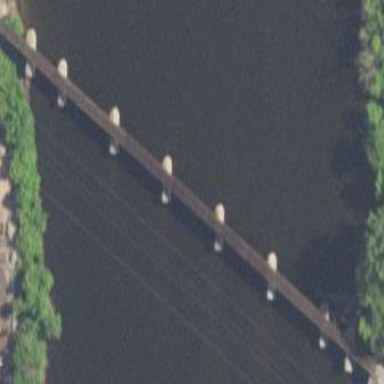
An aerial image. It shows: Man-made bridge.